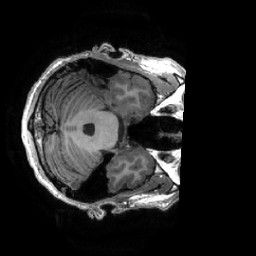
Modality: T1w
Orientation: axial
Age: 26
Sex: male
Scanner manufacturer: ge
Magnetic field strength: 3 T
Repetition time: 0.0073 s
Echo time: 0.003 s